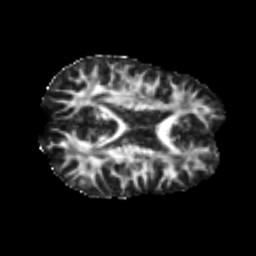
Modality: FA
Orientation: axial
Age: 21
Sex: male
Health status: healthy
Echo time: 0.074 s